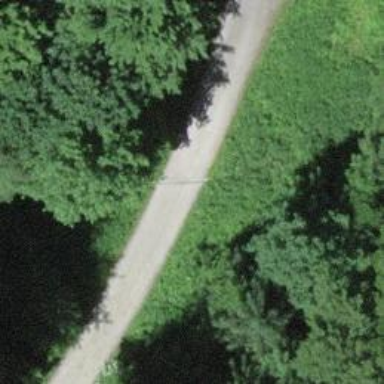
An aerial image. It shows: Track with fine gravel surface suitable for forestry vehicles.